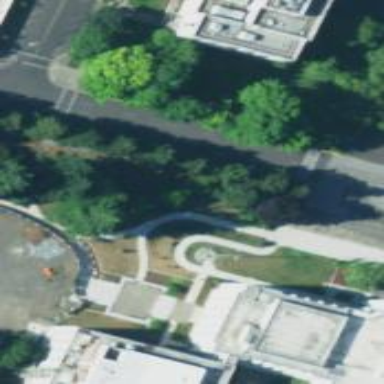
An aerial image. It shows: Memorial site with historic significance.